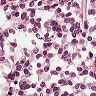
Metastatic tissue present: no